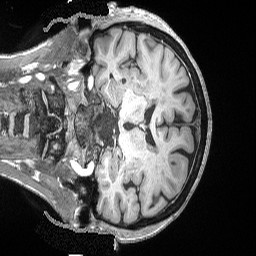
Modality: T1w
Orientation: coronal
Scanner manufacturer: siemens
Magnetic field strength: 3 T
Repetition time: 2.53 s
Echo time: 0.00169 s